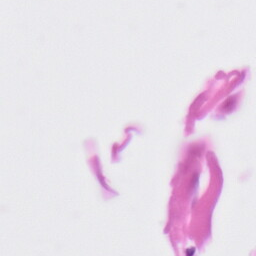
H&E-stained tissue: Skin